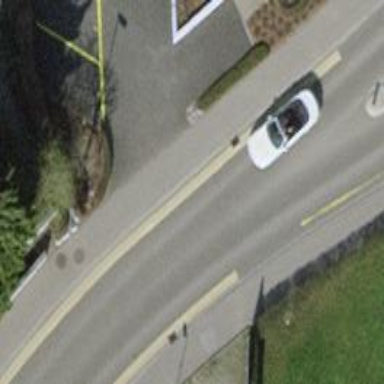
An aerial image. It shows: Asphalt sidewalk along the footway.